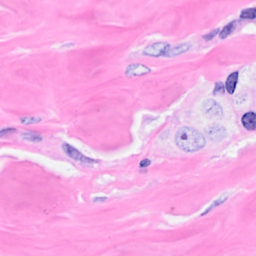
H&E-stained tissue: Breast